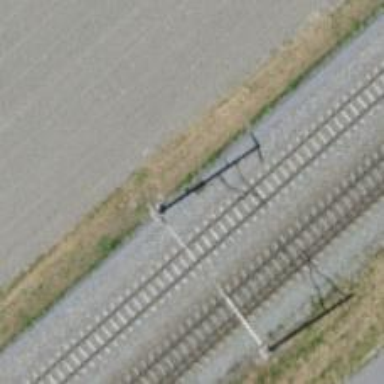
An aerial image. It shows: Power pole.